Question: Count the number of objects in the diagram.
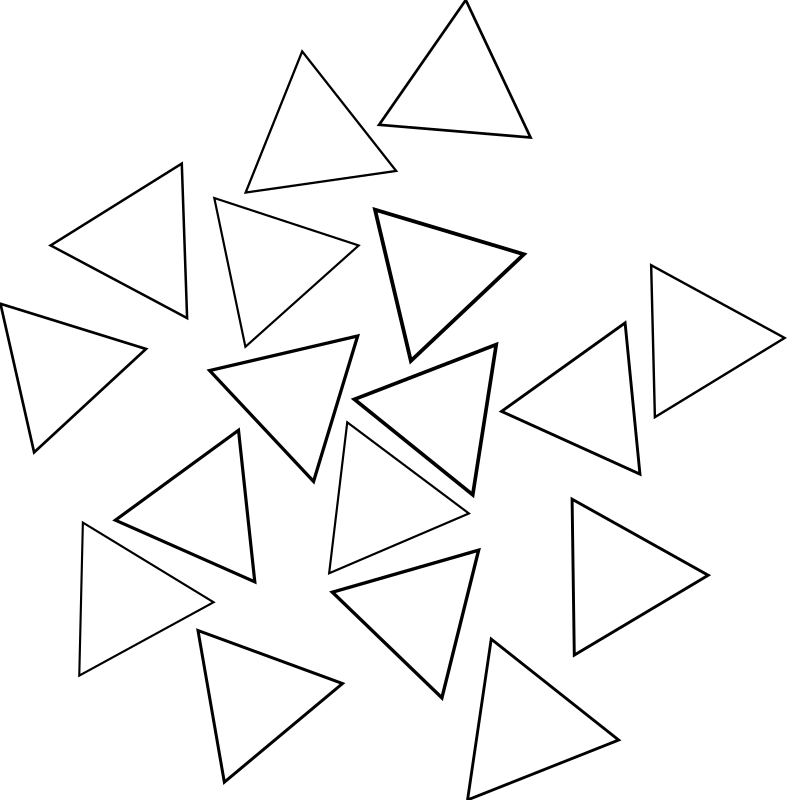
Answer: 17